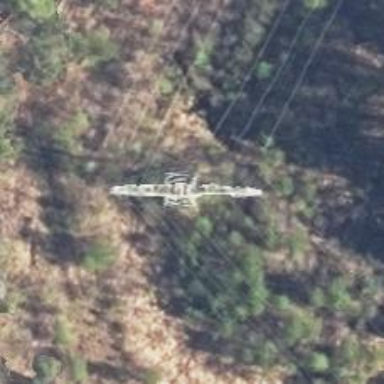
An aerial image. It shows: Three power lines with cables.